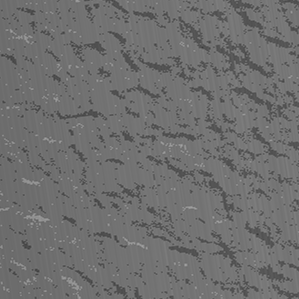
Label: frost